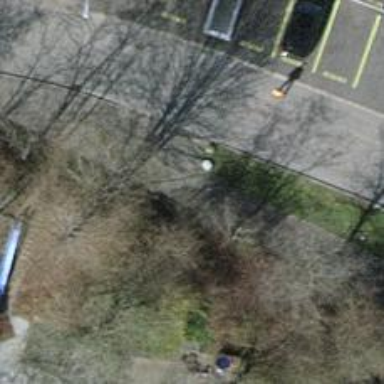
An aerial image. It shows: Bollard barrier.